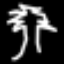
Label: palm tree